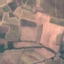
Land use / land cover class: PermanentCrop